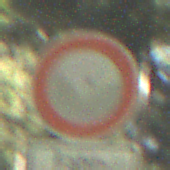
Verkehrszeichen: VerbotFahrzeugeAllerArt
Zusatzzeichen unten: SonstigeFahrzeugePersonengruppenFrei4
Umgebung: Outdoor, Nature
Tageszeit: MorningAfternoon
Wetter: Clear
Licht: Natural
Jahreszeit: NotSpecified
Kontrast: HighContrast